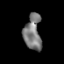
Tissue: prostate
Cell type: T cells
Senescence score: 0.1992
Nuclear area (px): 586
Mean DAPI intensity: 122.795